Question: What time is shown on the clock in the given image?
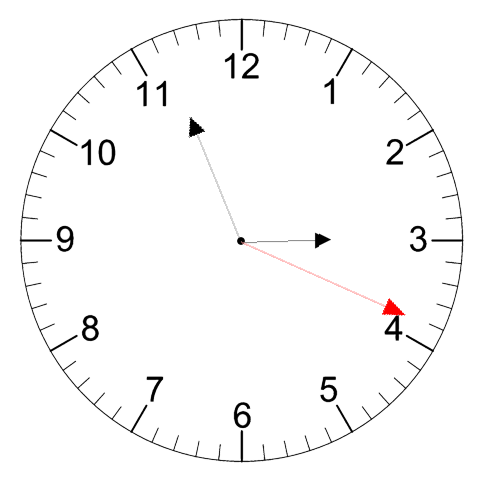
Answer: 02:56:19